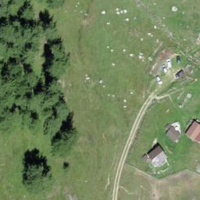
EUNIS habitat code: 32
Species observed at this site:
Arnica montana